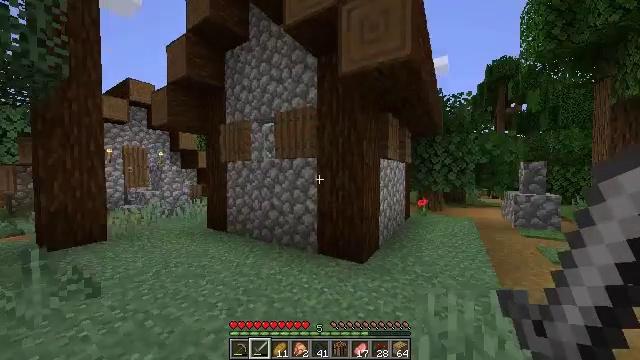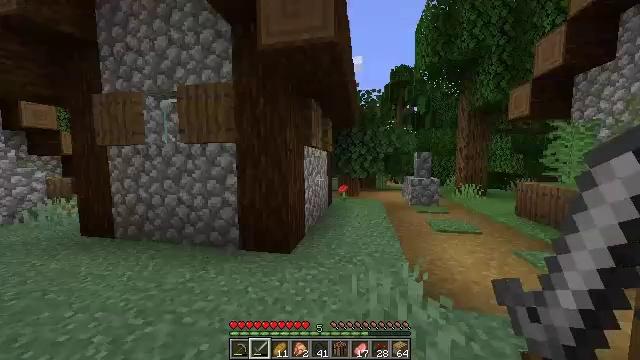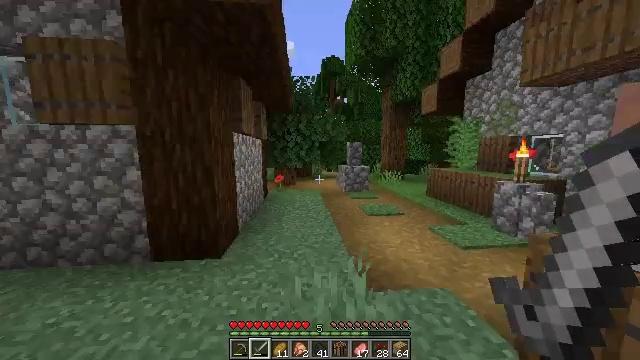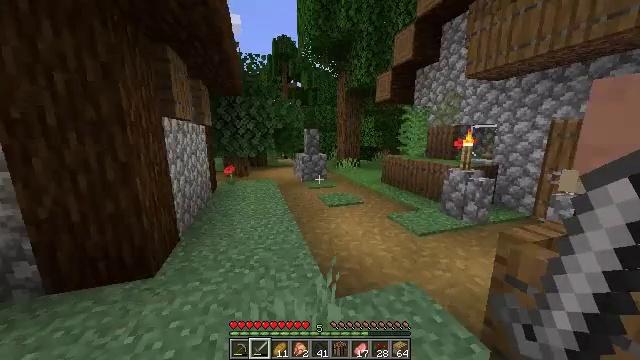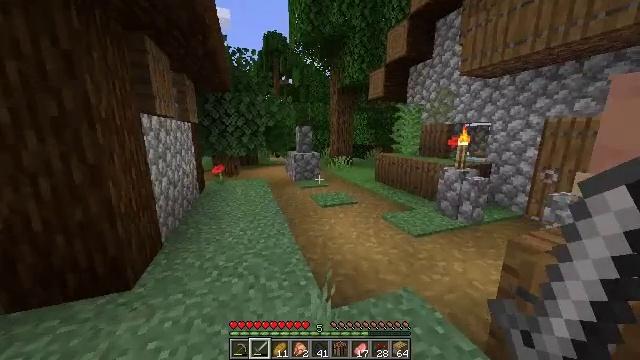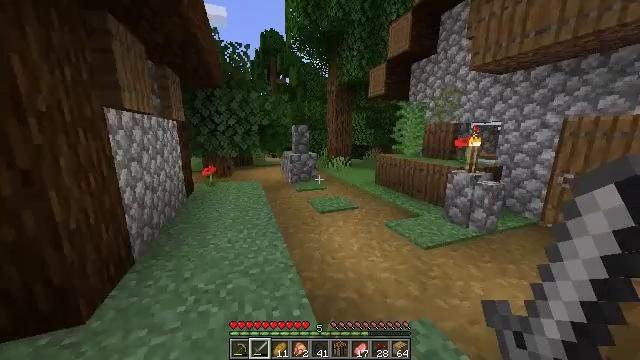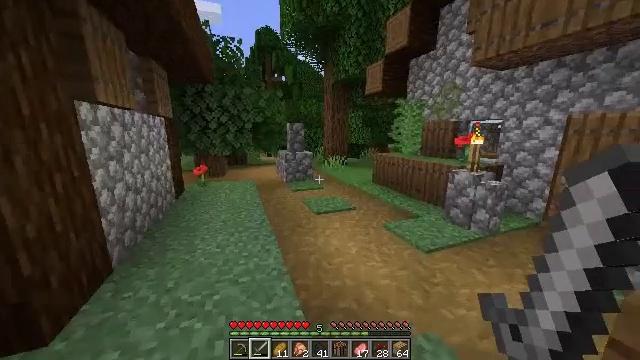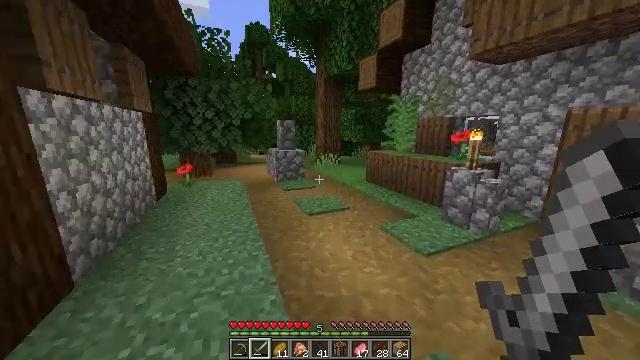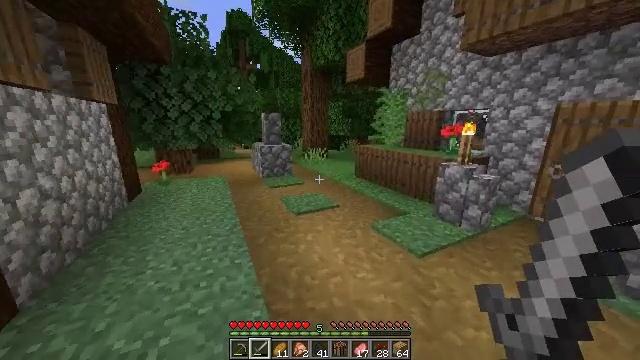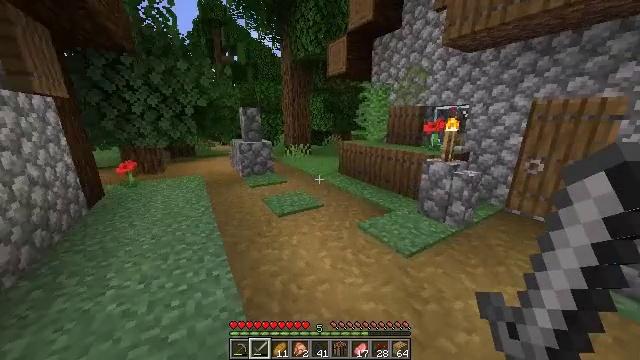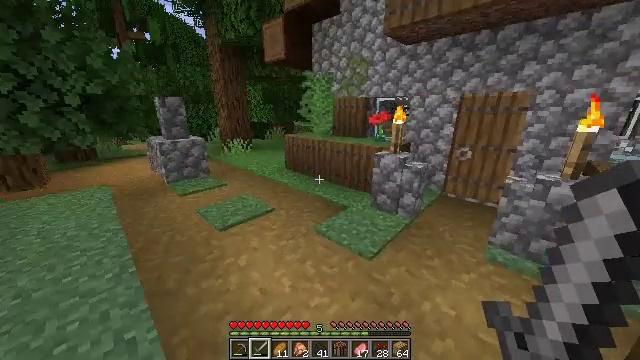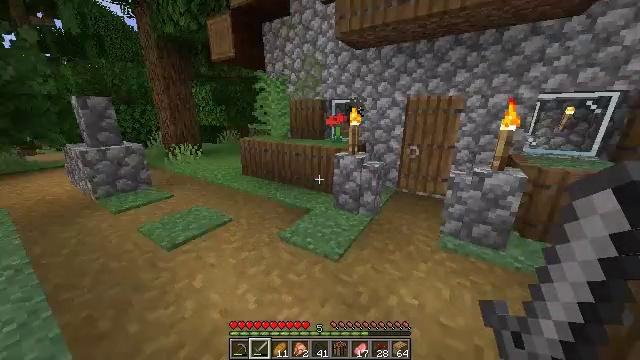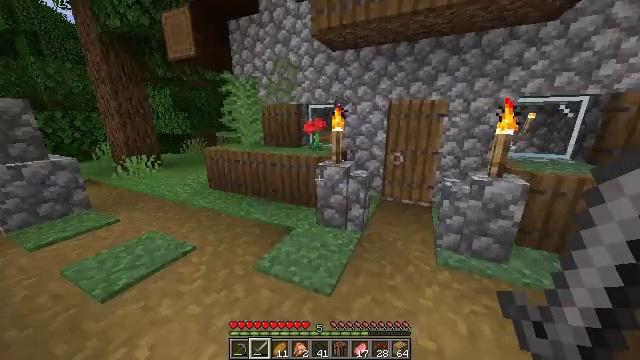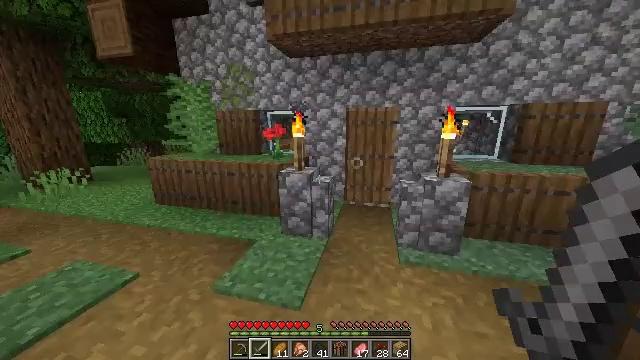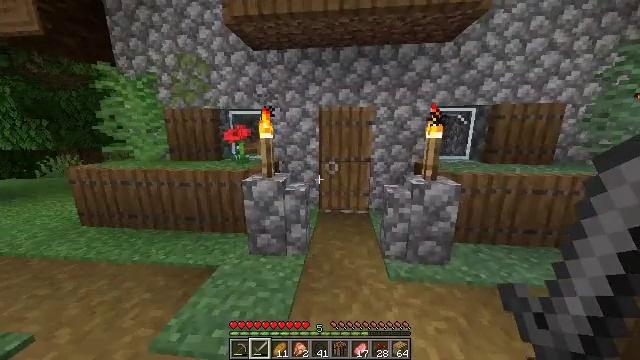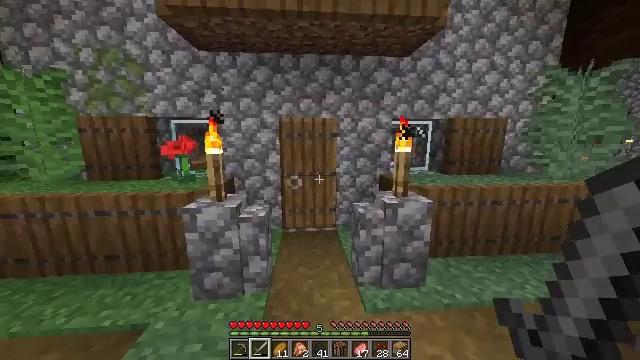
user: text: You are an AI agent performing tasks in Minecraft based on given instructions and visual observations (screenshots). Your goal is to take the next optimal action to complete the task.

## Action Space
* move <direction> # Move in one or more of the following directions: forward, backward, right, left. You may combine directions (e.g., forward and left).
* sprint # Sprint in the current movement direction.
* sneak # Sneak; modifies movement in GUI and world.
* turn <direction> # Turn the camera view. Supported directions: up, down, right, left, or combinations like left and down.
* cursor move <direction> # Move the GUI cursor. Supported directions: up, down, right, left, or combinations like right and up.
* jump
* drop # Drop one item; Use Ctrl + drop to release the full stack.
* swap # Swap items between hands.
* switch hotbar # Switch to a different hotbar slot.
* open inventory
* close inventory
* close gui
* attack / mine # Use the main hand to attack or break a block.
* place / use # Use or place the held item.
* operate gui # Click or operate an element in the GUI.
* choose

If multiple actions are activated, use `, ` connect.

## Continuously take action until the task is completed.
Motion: motion action
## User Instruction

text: Disassemble the purple bed for relocation.
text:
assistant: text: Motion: move forward, turn right and down
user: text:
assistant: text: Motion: move forward, turn right and down
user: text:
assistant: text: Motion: move forward, turn right and down
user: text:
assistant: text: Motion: move forward, turn right
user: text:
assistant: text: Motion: move forward, sprint
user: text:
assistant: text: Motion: move forward, sprint, turn right
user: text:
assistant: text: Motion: move forward, sprint, turn right
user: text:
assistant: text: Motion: move forward, sprint, turn right and down
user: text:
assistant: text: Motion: move forward, sprint, turn right and down
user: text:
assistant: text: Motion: move forward, sprint, turn right and down
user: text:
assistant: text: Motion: move forward, sprint, turn right
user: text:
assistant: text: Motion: move forward, sprint, turn right and up
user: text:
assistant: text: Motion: move forward, turn right and up
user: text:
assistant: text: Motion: move forward, turn right and up
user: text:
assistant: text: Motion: move forward, turn right and up
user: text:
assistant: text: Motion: move forward
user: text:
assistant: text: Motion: move forward
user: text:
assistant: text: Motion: move forward
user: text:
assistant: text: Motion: move forward
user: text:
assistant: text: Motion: move forward
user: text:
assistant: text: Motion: move forward, use / place
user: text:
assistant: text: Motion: move forward, use / place
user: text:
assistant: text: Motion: move forward
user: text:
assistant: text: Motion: move forward
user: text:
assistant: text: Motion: move forward
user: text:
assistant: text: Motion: move forward
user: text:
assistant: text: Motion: move forward
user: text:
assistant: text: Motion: move forward
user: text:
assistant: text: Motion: move forward
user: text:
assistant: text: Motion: move forward and move left, turn right and down